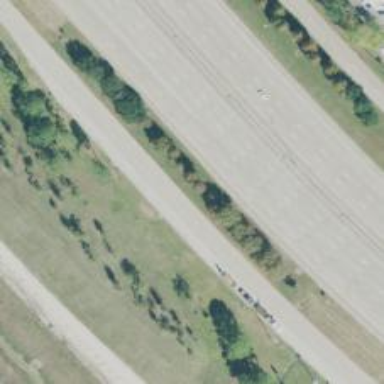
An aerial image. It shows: Secondary road with frontage road.